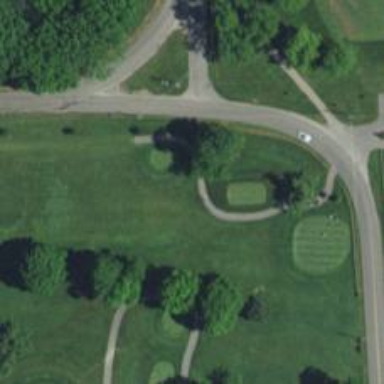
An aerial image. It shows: Path for both roads and golfers.